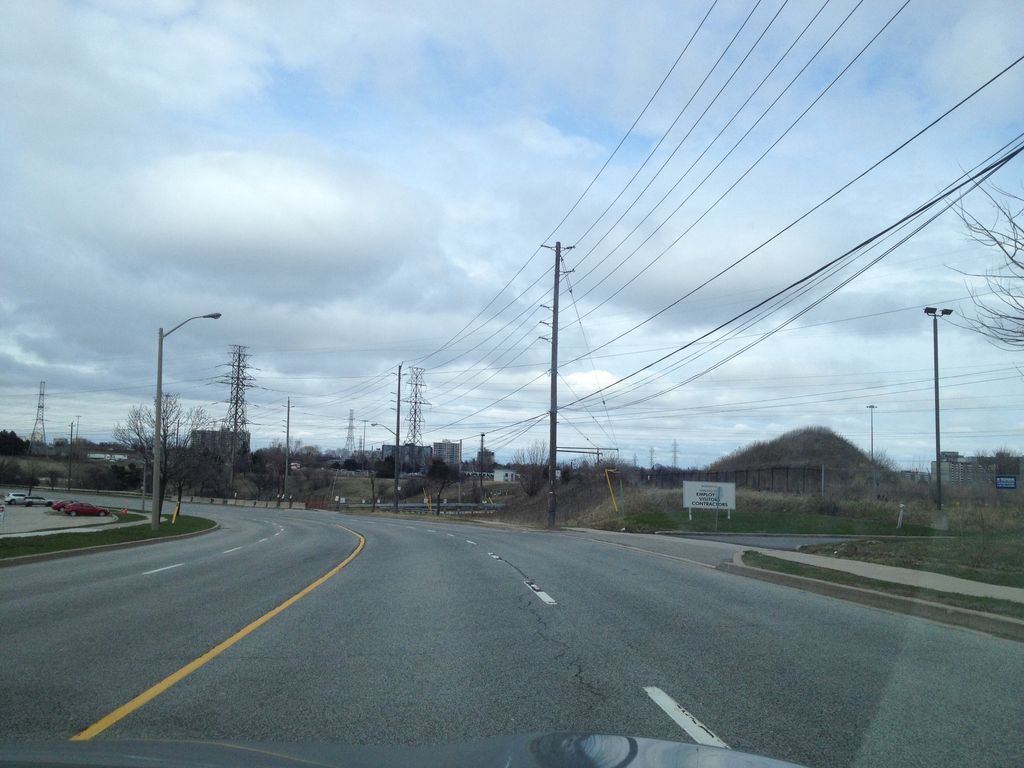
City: toronto